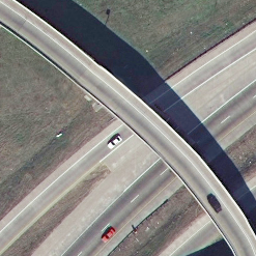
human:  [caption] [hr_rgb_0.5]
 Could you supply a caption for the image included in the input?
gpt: An overpass with a narrow road go across another roads diagonally with some cars on the roads .

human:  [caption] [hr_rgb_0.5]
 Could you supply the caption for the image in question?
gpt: A narrow road go across another roads diagonally with some cars on the roads .

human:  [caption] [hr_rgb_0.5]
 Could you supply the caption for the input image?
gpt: A narrow overpass go across the roads diagonally .

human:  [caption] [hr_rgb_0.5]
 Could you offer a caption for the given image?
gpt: An overpass with a narrow road go across another roads diagonally with some plants surounded the roads .

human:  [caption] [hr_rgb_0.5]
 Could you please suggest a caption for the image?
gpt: A narrow road go across another roads with lawn surrounded .